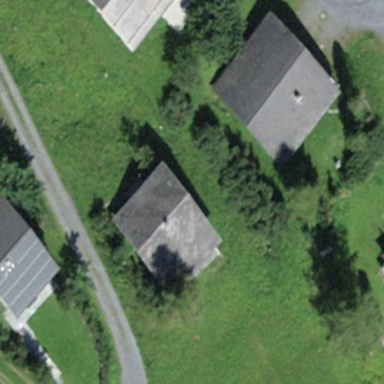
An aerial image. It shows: Detached building.